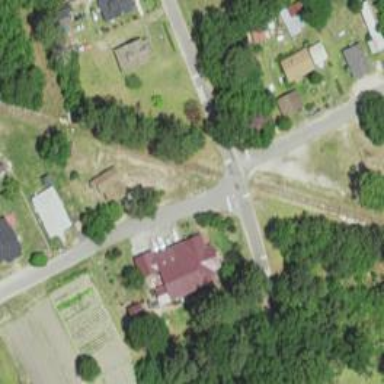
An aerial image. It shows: Level crossing along the railway.